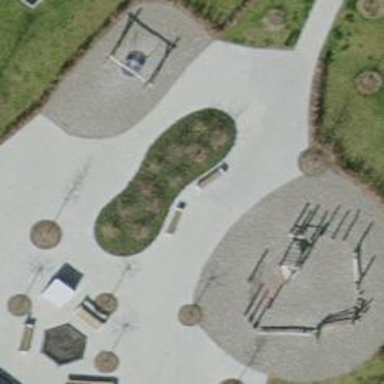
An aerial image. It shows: Brown bench.